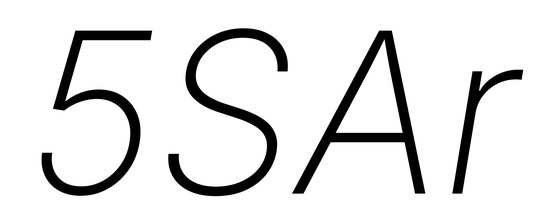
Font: Inter-Italic_ExtraLight_Italic